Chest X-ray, AP view. Patient: 31 years old, sex M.
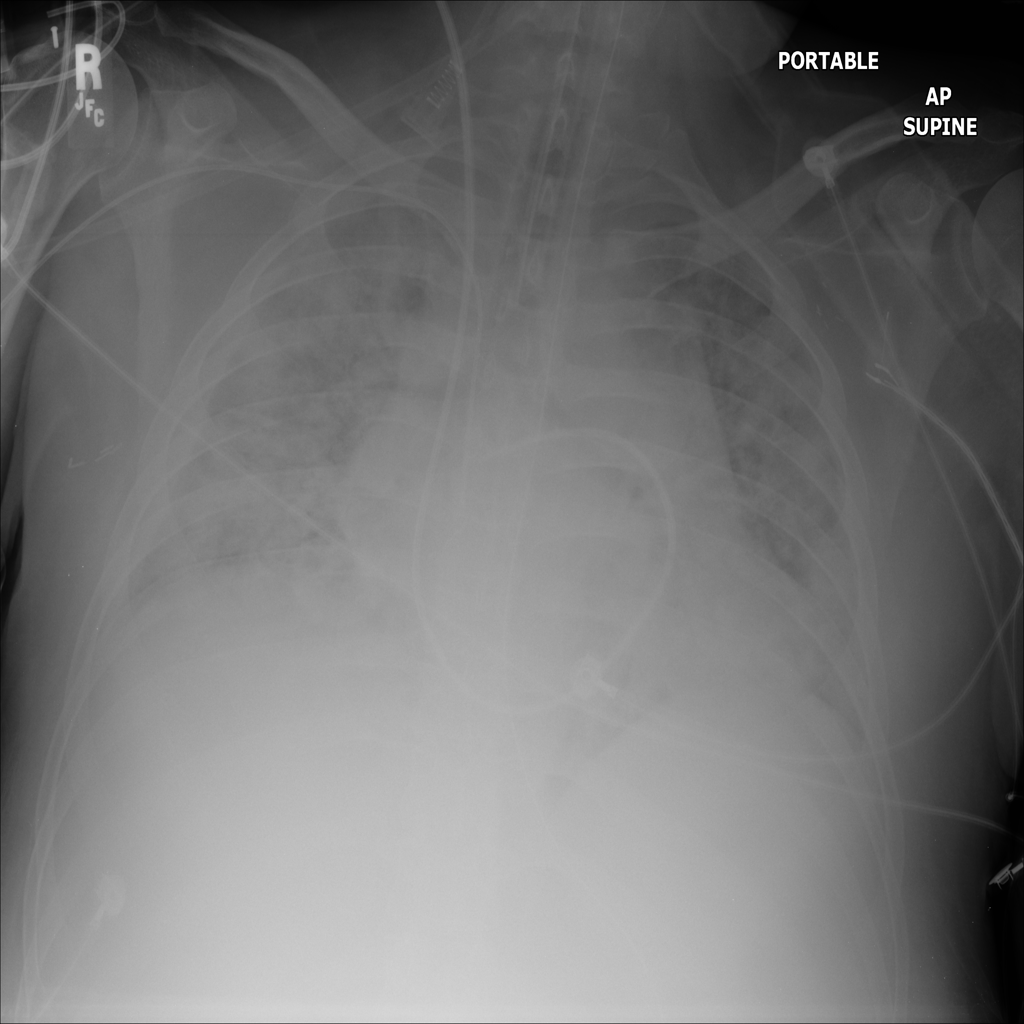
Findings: No Finding